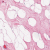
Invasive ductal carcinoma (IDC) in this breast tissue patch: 0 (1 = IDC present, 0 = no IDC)